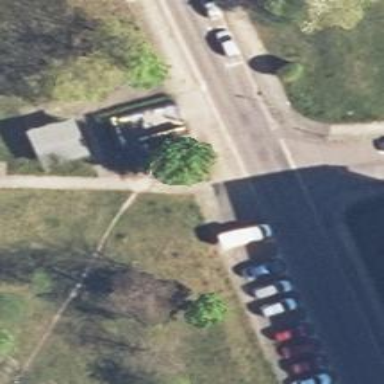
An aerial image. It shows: Footway made of concrete plates.